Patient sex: M
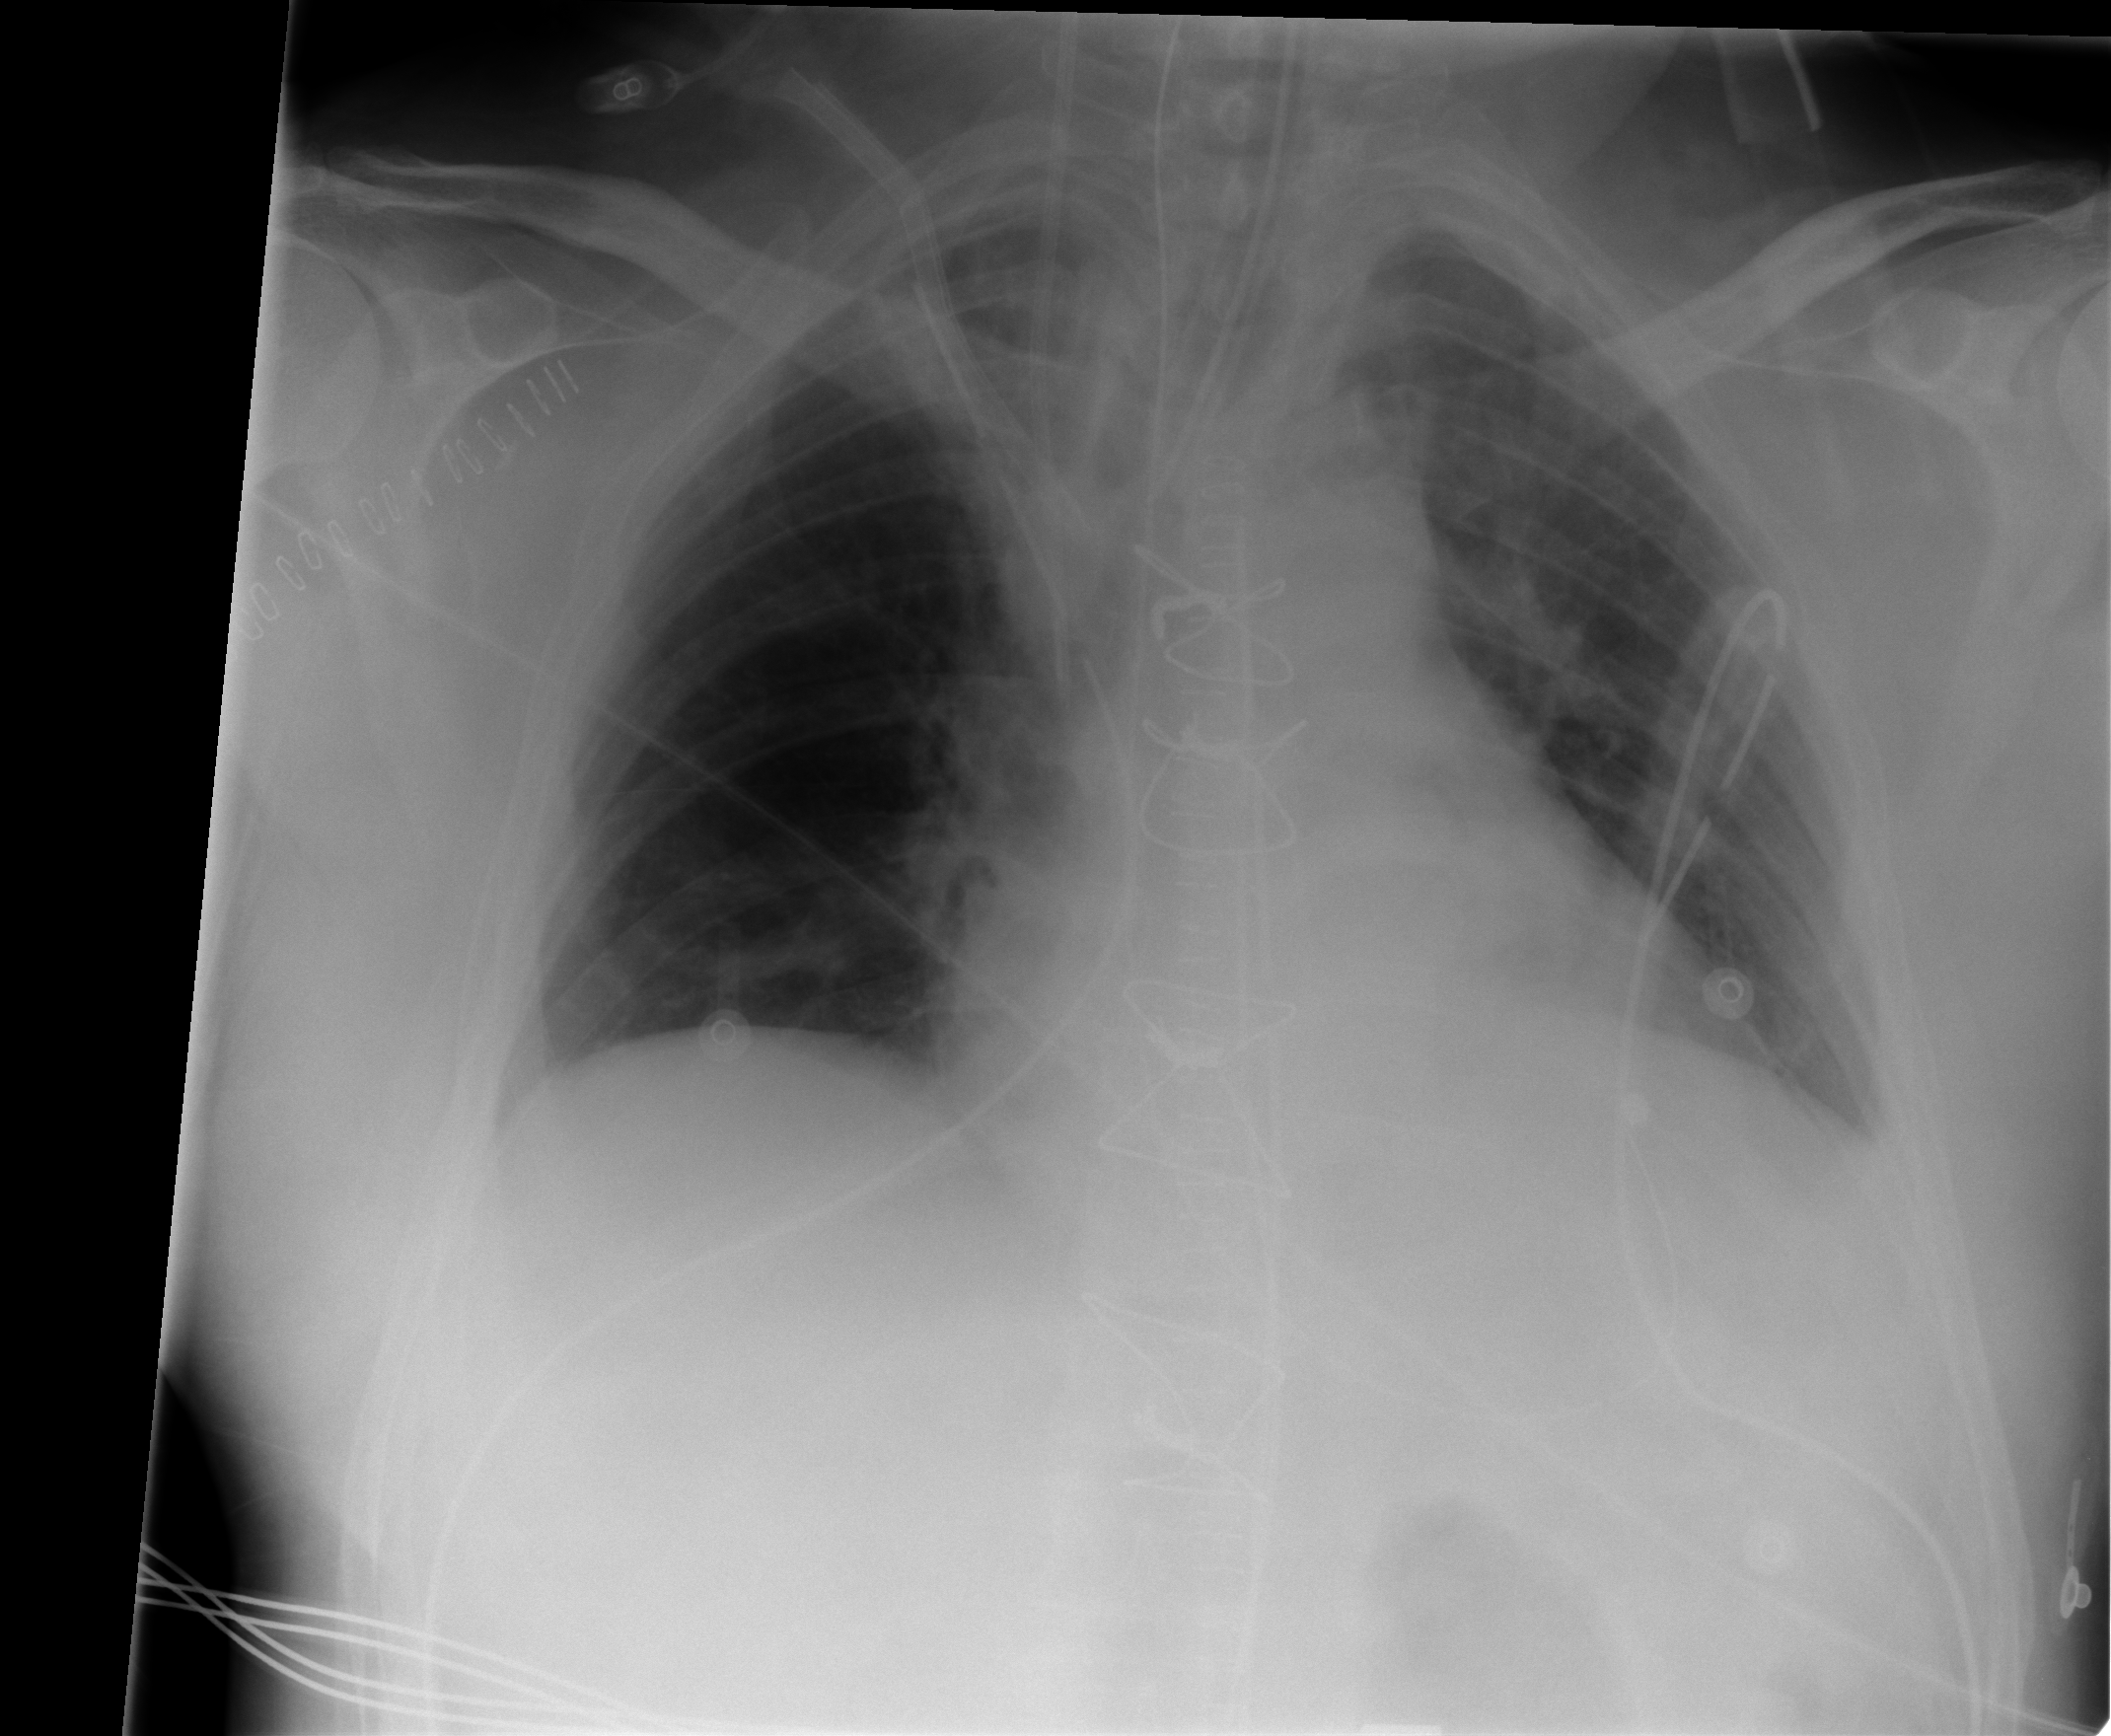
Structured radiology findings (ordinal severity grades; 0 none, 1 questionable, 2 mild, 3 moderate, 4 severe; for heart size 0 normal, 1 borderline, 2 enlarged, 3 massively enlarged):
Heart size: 0
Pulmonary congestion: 0
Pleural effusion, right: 0
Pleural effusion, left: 1
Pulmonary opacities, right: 0
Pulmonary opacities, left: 0
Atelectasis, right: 0
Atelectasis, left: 1